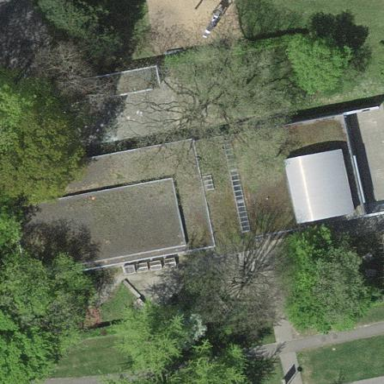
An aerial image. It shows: Kindergarten building.